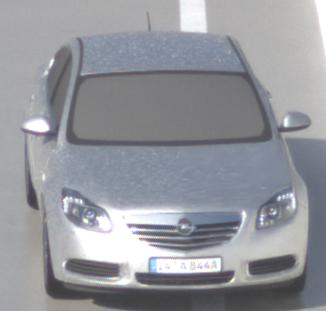
Make: Opel
Model: Insignia 1.6
Detailed model: Insignia (A) Notch Back
Model produced from: 2008/11
Model produced until: 2008/12
Doors: 4
Color: white
Road condition: wet road
Daytime: morning or afternoon
Contrast: high contrast